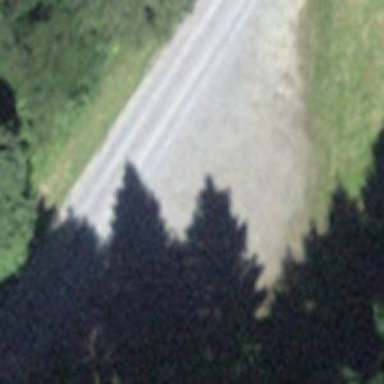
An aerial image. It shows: Passing place on the road.